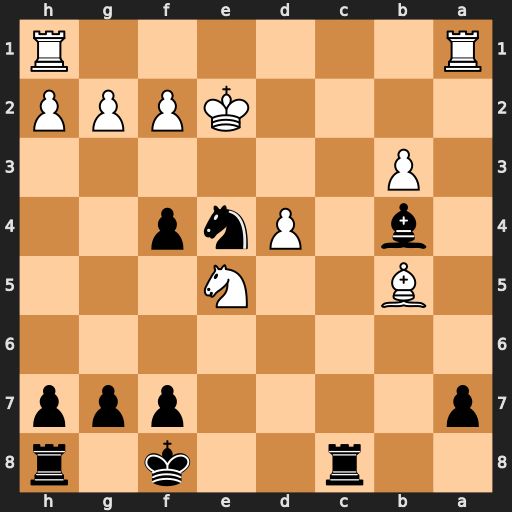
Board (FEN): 2r2k1r/p4ppp/8/1B2N3/1b1Pnp2/1P6/4KPPP/R6R
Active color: b
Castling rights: -
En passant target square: -
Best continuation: Nc3+ Kd3 Nxb5